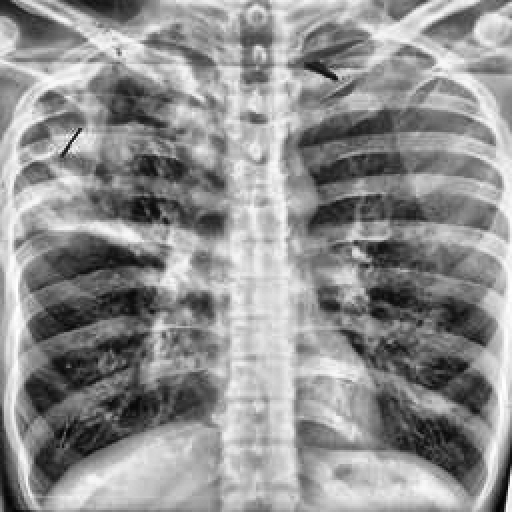
Finding: TUBERCULOSIS